Field crop: tomato
Growth stage: 1
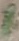
Species: solanum